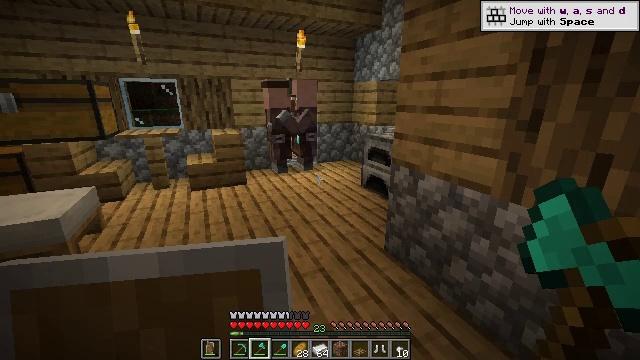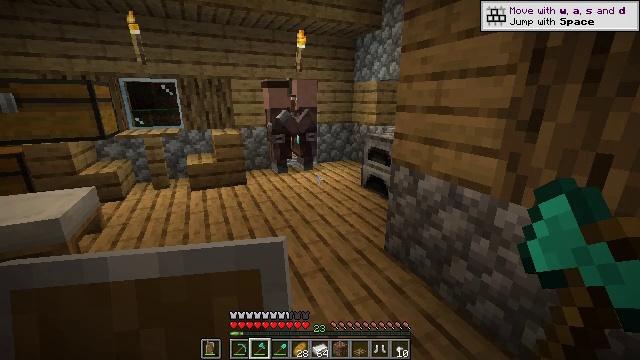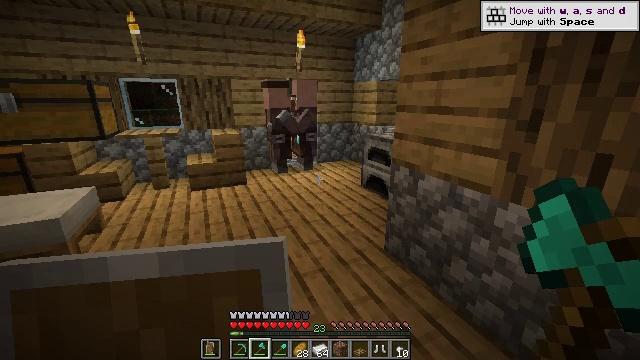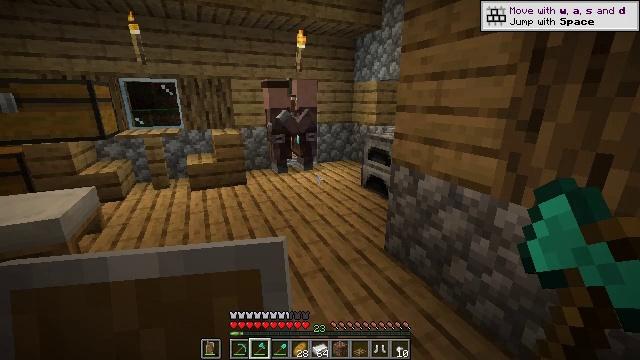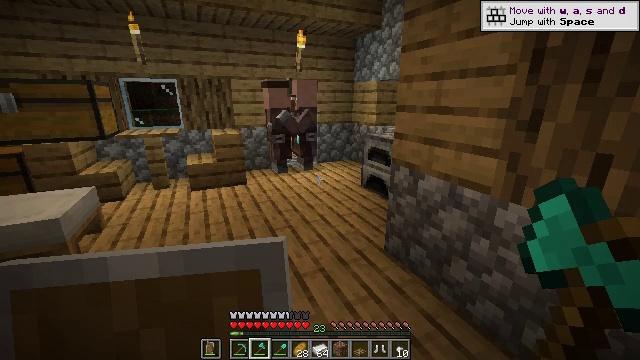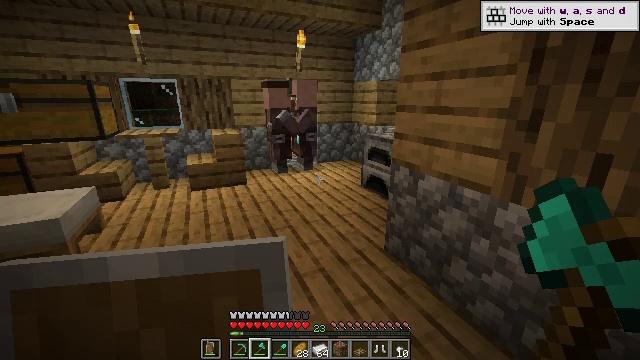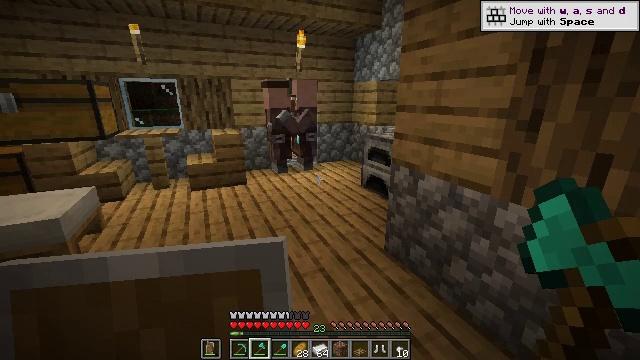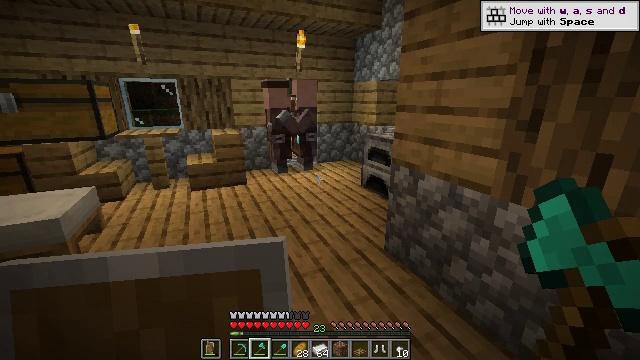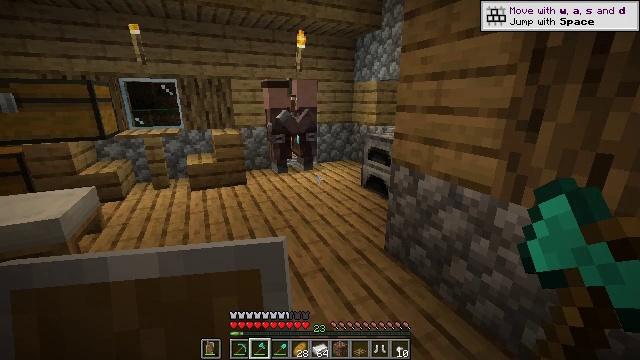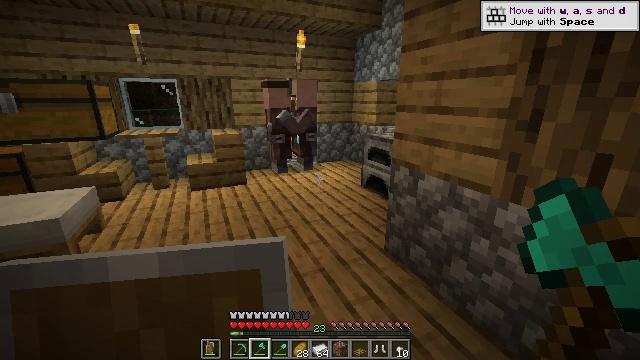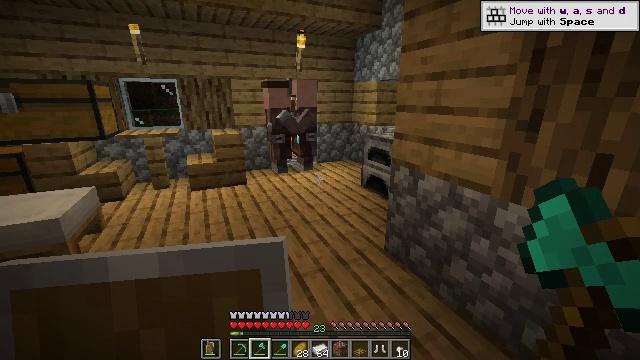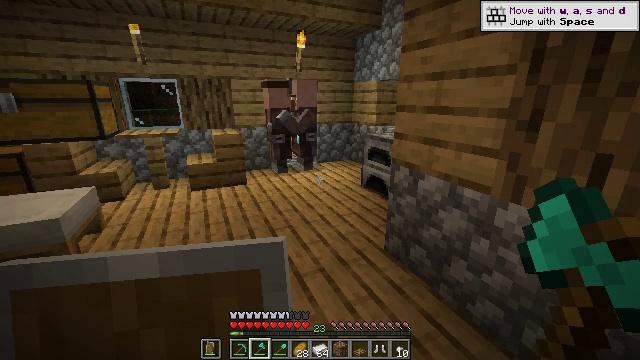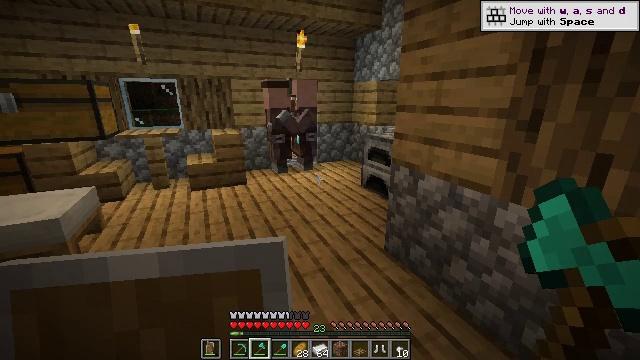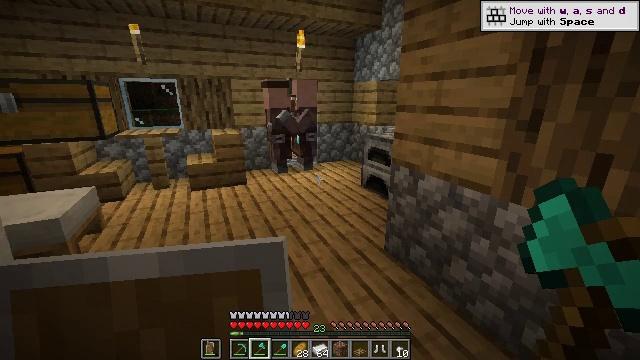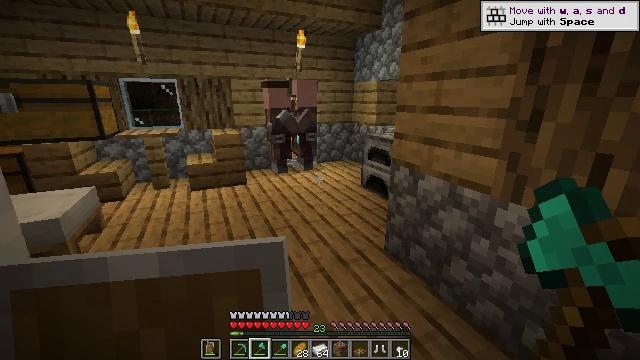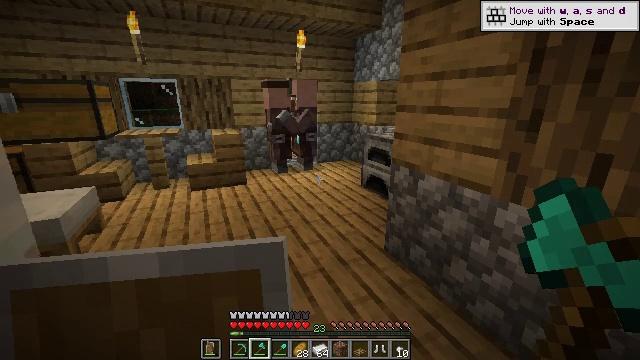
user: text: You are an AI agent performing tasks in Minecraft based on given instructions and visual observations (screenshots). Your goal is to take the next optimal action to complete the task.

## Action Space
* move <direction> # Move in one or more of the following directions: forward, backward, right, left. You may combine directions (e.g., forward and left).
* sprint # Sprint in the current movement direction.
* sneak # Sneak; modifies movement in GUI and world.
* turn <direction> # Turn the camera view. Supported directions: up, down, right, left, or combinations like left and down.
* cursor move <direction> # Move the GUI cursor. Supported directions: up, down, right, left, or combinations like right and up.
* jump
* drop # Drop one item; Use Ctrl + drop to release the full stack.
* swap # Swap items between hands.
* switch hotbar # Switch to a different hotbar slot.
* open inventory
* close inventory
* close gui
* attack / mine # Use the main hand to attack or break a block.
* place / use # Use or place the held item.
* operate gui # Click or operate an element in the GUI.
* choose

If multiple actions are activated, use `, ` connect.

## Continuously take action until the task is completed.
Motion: motion action
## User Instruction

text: craft item air
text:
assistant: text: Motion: no_op
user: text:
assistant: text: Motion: no_op
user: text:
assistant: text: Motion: no_op
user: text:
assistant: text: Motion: no_op
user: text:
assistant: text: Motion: no_op
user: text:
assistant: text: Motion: no_op
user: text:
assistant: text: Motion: no_op
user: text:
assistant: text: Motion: no_op
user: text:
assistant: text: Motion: no_op
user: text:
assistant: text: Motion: no_op
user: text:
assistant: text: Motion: no_op
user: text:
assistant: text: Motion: no_op
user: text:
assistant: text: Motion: no_op
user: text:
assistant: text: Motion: no_op
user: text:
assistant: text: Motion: no_op
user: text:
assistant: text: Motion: no_op
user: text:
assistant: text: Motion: no_op
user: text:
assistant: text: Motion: no_op
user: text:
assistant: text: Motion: no_op
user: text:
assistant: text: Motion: no_op
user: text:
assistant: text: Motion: no_op
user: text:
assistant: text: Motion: no_op
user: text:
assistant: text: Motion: no_op
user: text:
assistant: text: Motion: no_op
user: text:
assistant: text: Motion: no_op
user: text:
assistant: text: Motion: no_op
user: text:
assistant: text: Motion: no_op
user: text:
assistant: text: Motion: no_op
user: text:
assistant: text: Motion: no_op
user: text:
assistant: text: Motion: turn up